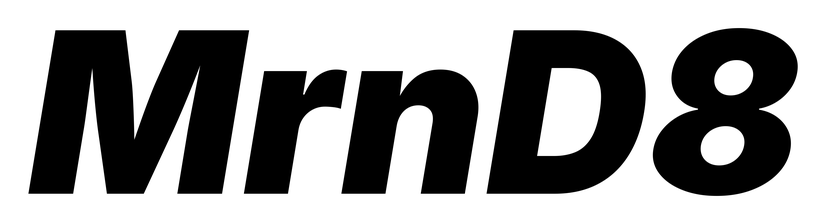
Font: Inter-Italic_Black_Italic